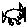
Label: cat